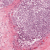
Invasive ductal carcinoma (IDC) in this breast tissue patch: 0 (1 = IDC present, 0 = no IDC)